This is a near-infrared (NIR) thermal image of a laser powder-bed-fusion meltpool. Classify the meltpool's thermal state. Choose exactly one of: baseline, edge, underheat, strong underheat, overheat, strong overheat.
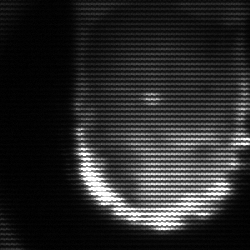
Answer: baseline